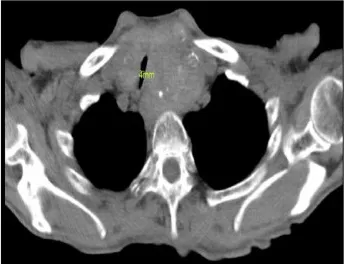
Preoperative cervical CT images of 4 cases. (C) Case 3. The size of the left thyroid gland was about 79 x 65 mm, the size of the right thyroid gland was about 64 x 41 mm, the trachea was shifted to the right, and the diameter of the narrowest part was 4 mm.
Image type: radiology (ct)